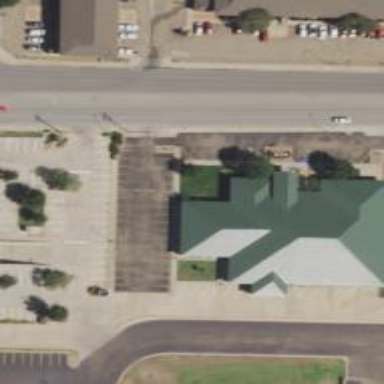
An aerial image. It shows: Bank building.